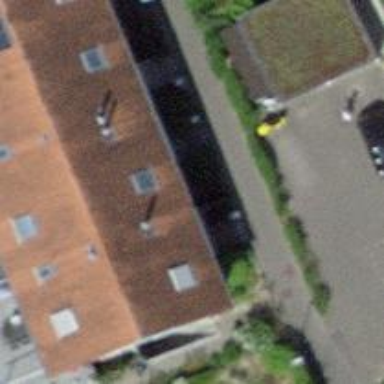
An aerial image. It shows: Building.